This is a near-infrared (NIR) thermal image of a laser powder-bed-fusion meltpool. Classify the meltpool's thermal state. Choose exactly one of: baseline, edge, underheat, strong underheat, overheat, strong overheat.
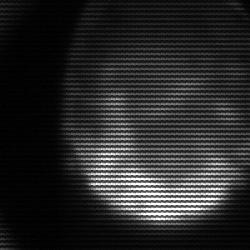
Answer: edge